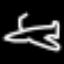
Label: airplane